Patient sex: M
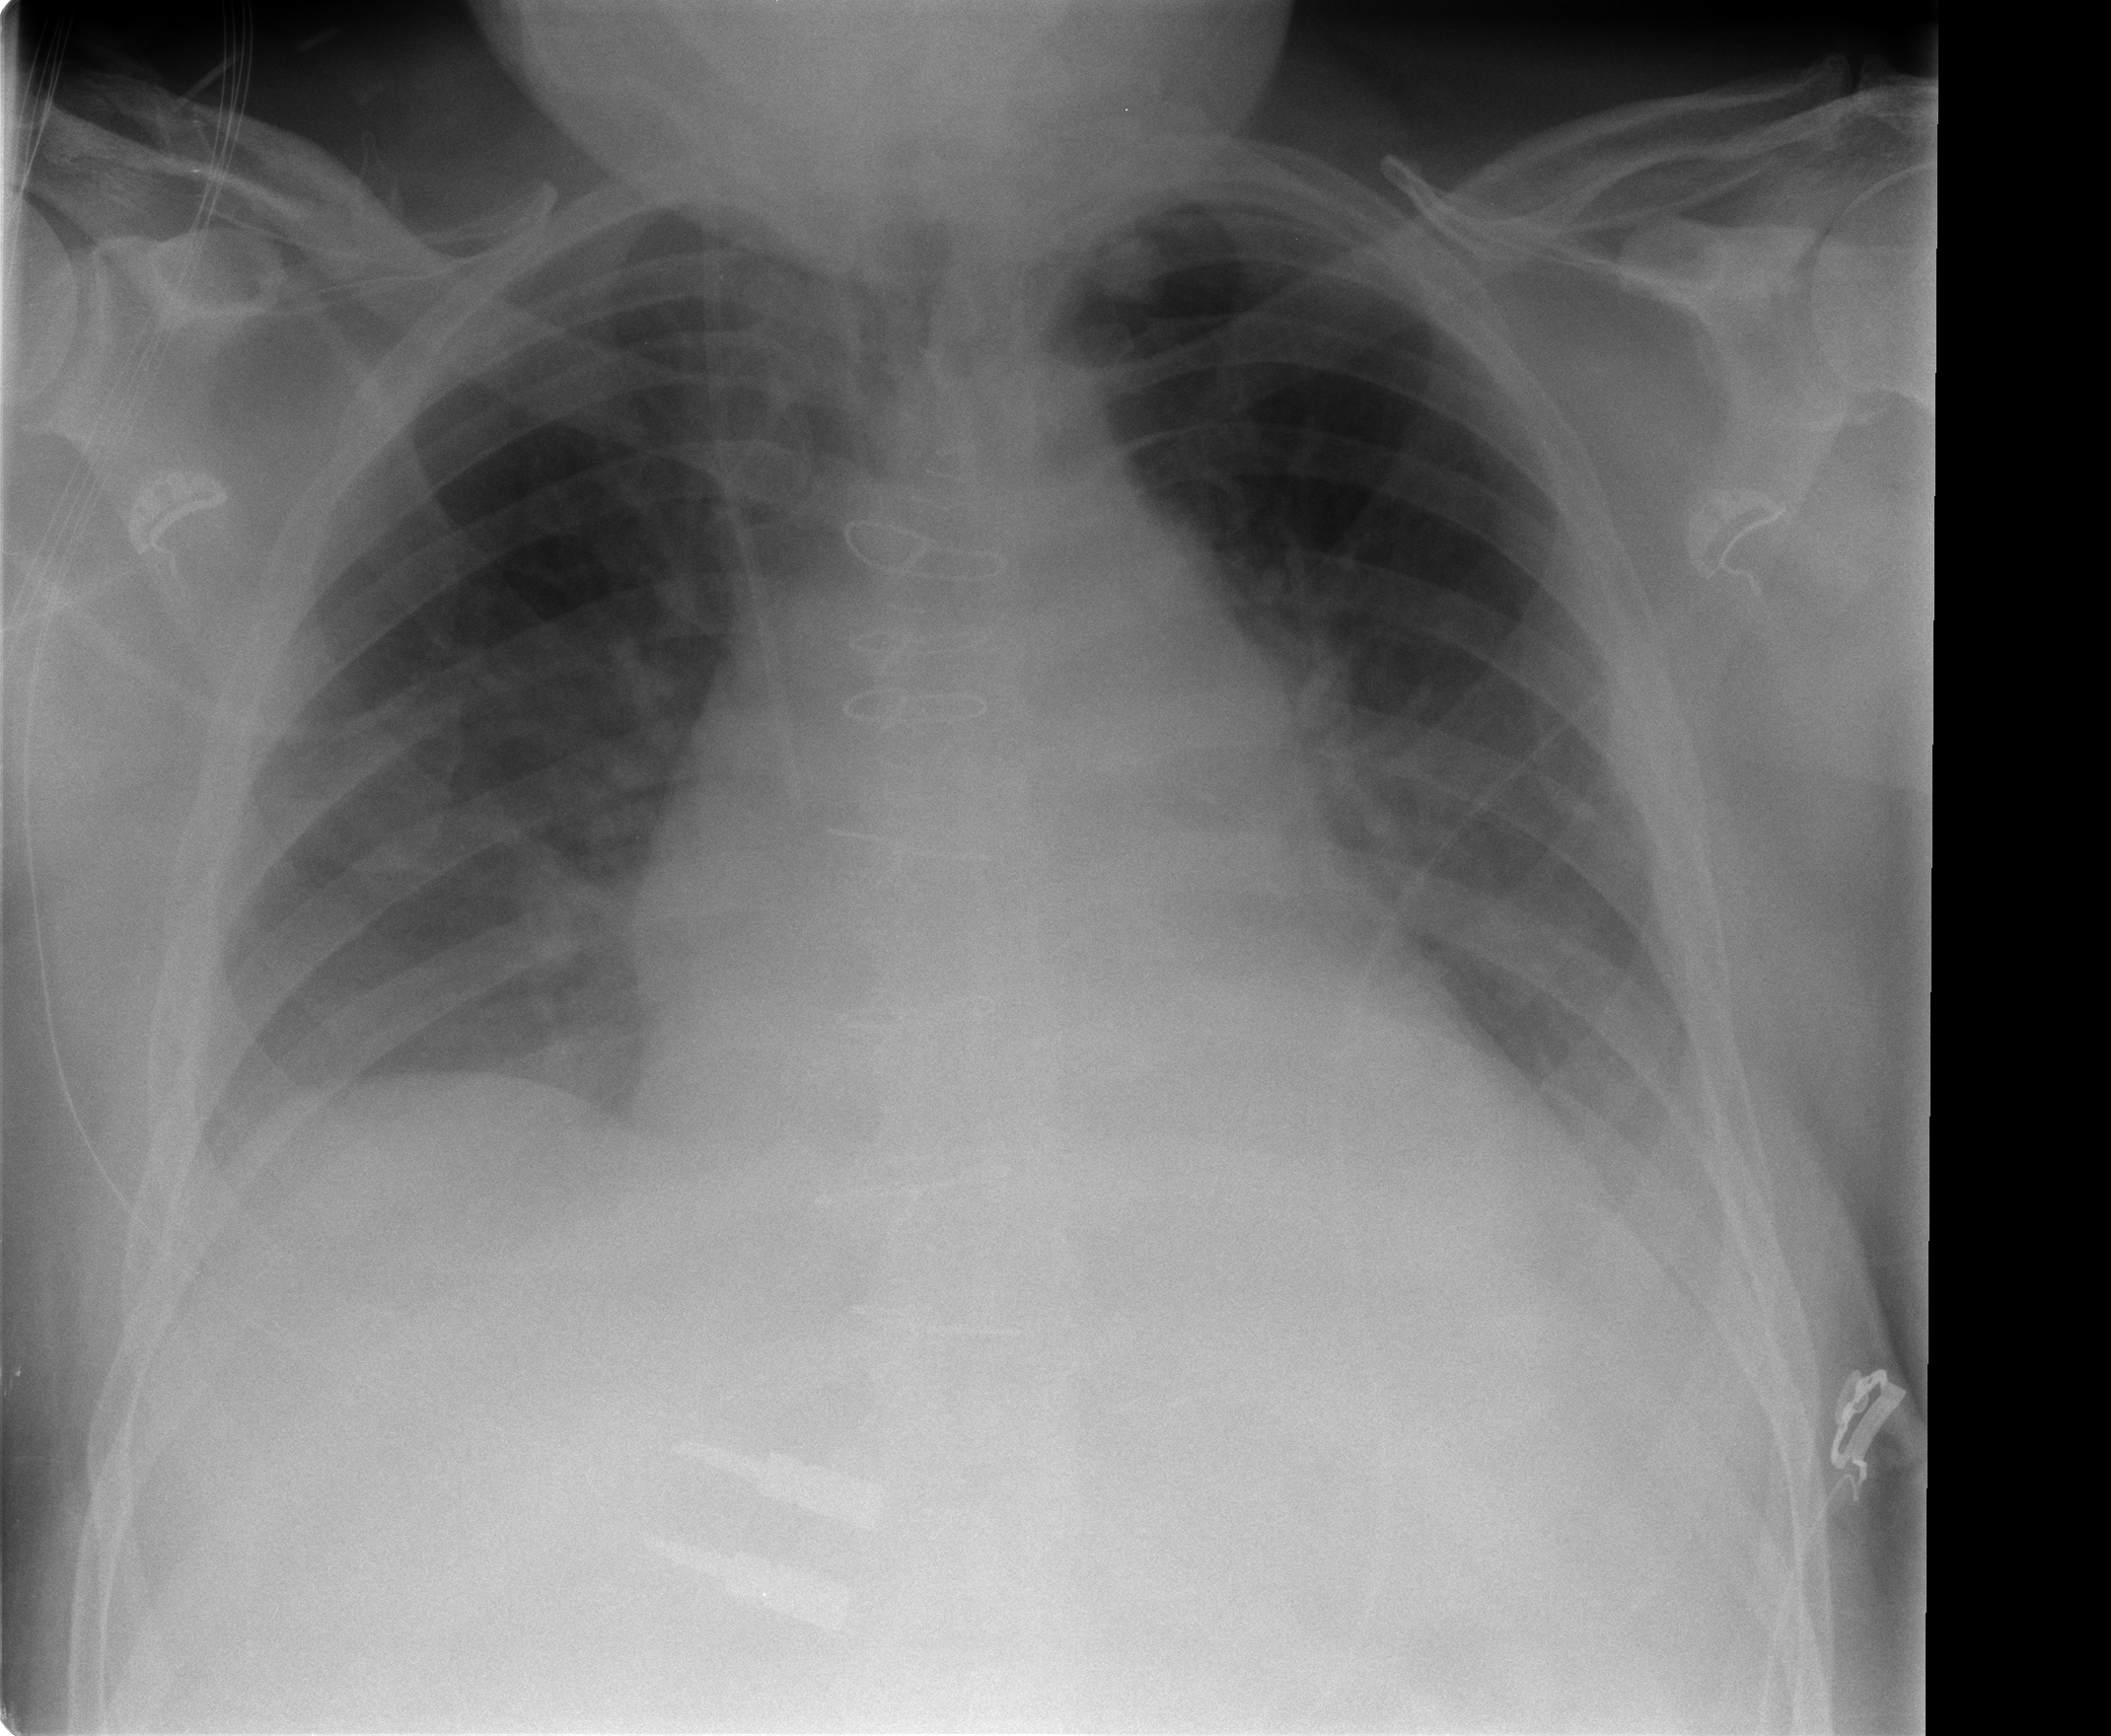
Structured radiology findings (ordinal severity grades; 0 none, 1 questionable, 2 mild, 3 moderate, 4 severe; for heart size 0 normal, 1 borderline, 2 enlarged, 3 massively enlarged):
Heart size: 2
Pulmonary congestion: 0
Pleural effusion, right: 0
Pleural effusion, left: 1
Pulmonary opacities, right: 0
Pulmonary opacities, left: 0
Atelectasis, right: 0
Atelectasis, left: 0